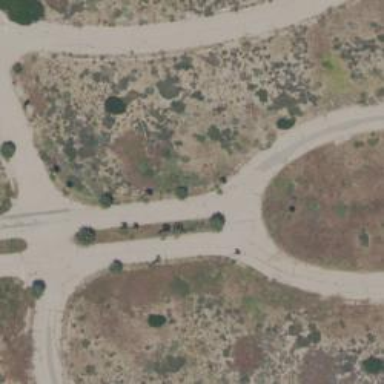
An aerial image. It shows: Track road.